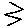
Label: zigzag